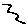
Label: zigzag